Question: I'm scraping news websites to see if there are articles that corespond with the words in a list. I get an error when the word from the list doesn't exist on the news website. What code do I need to add in order to continue every time a word doesn't exist?
'''
import requests
from bs4 import BeautifulSoup
import json
import time
# load list json file
with open("words.json") as json_file:
data_words = json.load(json_file)
for item in data_words:
query = item
print(query)
# start timing
start_time = time.time()
# scrape newswebsite
base_url = "https://www.pbs.org/newshour/search-results?q=%22"+ query +"%22&pnb="
# scrape DutchNews
#base_url = "https://www.dutchnews.nl/page/"+ number +"/?s="+ query
# there are 50 pages to interate
# get the page
url = base_url + "1"
page = requests.get(url)
# convert to soup, is main object
soup = BeautifulSoup(page.content, "html.parser")
# grab number of paginations
pagination_links = soup.find(class_="pagination__numbers")
links = pagination_links.findAll("a")
# get last item of list, know the lenght and grab last item
last_item = len(links) - 1
total_pages = int(links[last_item].get_text())
# put data out of forloops
data = []
# cast i to string
for i in range(1, total_pages + 1):
url = base_url + str(i)
print("Retrieving", url)
# make sure page and soup are in for loop
# get page
page = requests.get(url)
# convert to soup object
soup = BeautifulSoup(page.content, "html.parser")
# get all the search result titles, add All
results_list = soup.findAll(class_="search-result__text")
# timesleep
time.sleep(2)
# search in list
for item in results_list:
title = item.find("h4").get_text()
# timesleep
time.sleep(2)
datetime = item.find("span").get_text()
snippet = item.find("p").get_text().strip()
url = item.find("a")["href"]
# create dictionairy
article = {
"query": query,
"title": title,
"datetime": datetime,
"snippet": snippet,
"url": url
}
# has to be in line with article
data.append(article)
# strip white spaces use, strip() after get_text()
print(data)
# print timing
print(time.time() - start_time, 's')
# save this with json
with open("pbs_words_results.json", "w") as outfile:
json.dump(data, outfile)
'''

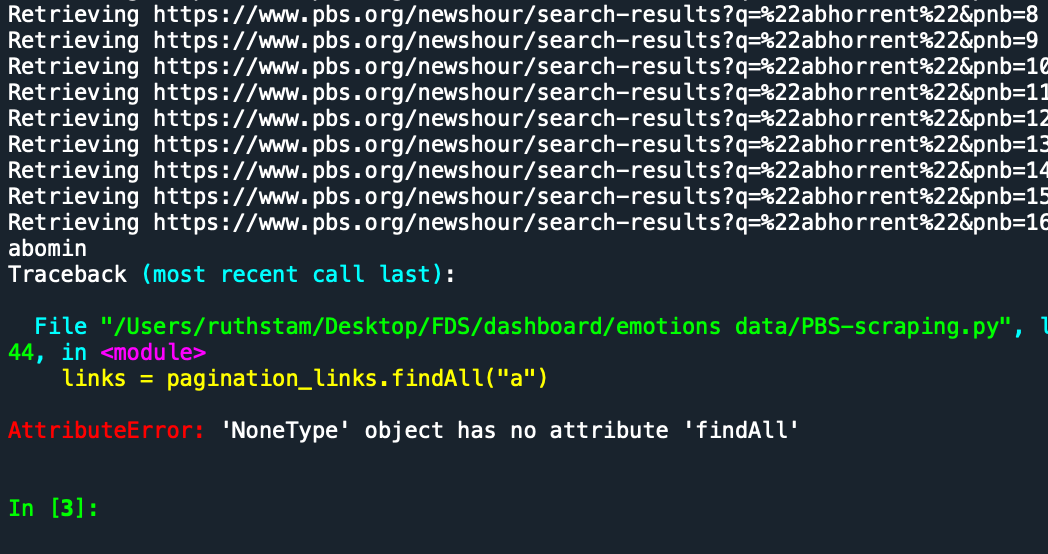
Answer: The 'AttributeError' basically indicates that 'pagination_links' is 'None'. Since you declare it as 'pagination_links = soup.find(class_="pagination__numbers")' it means that there is not an element with class 'pagination__numbers'.
In this case all you would have to do is check whether it is 'None', and if so just continue with the next item of the loop:
'''
for item in data_words:
query = item
print(query)
# start timing
start_time = time.time()
# scrape newswebsite
base_url = "https://www.pbs.org/newshour/search-results?q=%22"+ query +"%22&pnb="
# scrape DutchNews
#base_url = "https://www.dutchnews.nl/page/"+ number +"/?s="+ query
# there are 50 pages to interate
# get the page
url = base_url + "1"
page = requests.get(url)
# convert to soup, is main object
soup = BeautifulSoup(page.content, "html.parser")
# grab number of paginations
pagination_links = soup.find(class_="pagination__numbers")
# check if pagination_links is None
if not pagination_links:
continue
....
'''
You should also do this check with other variables, so that you don't encounter an error again.